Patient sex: M
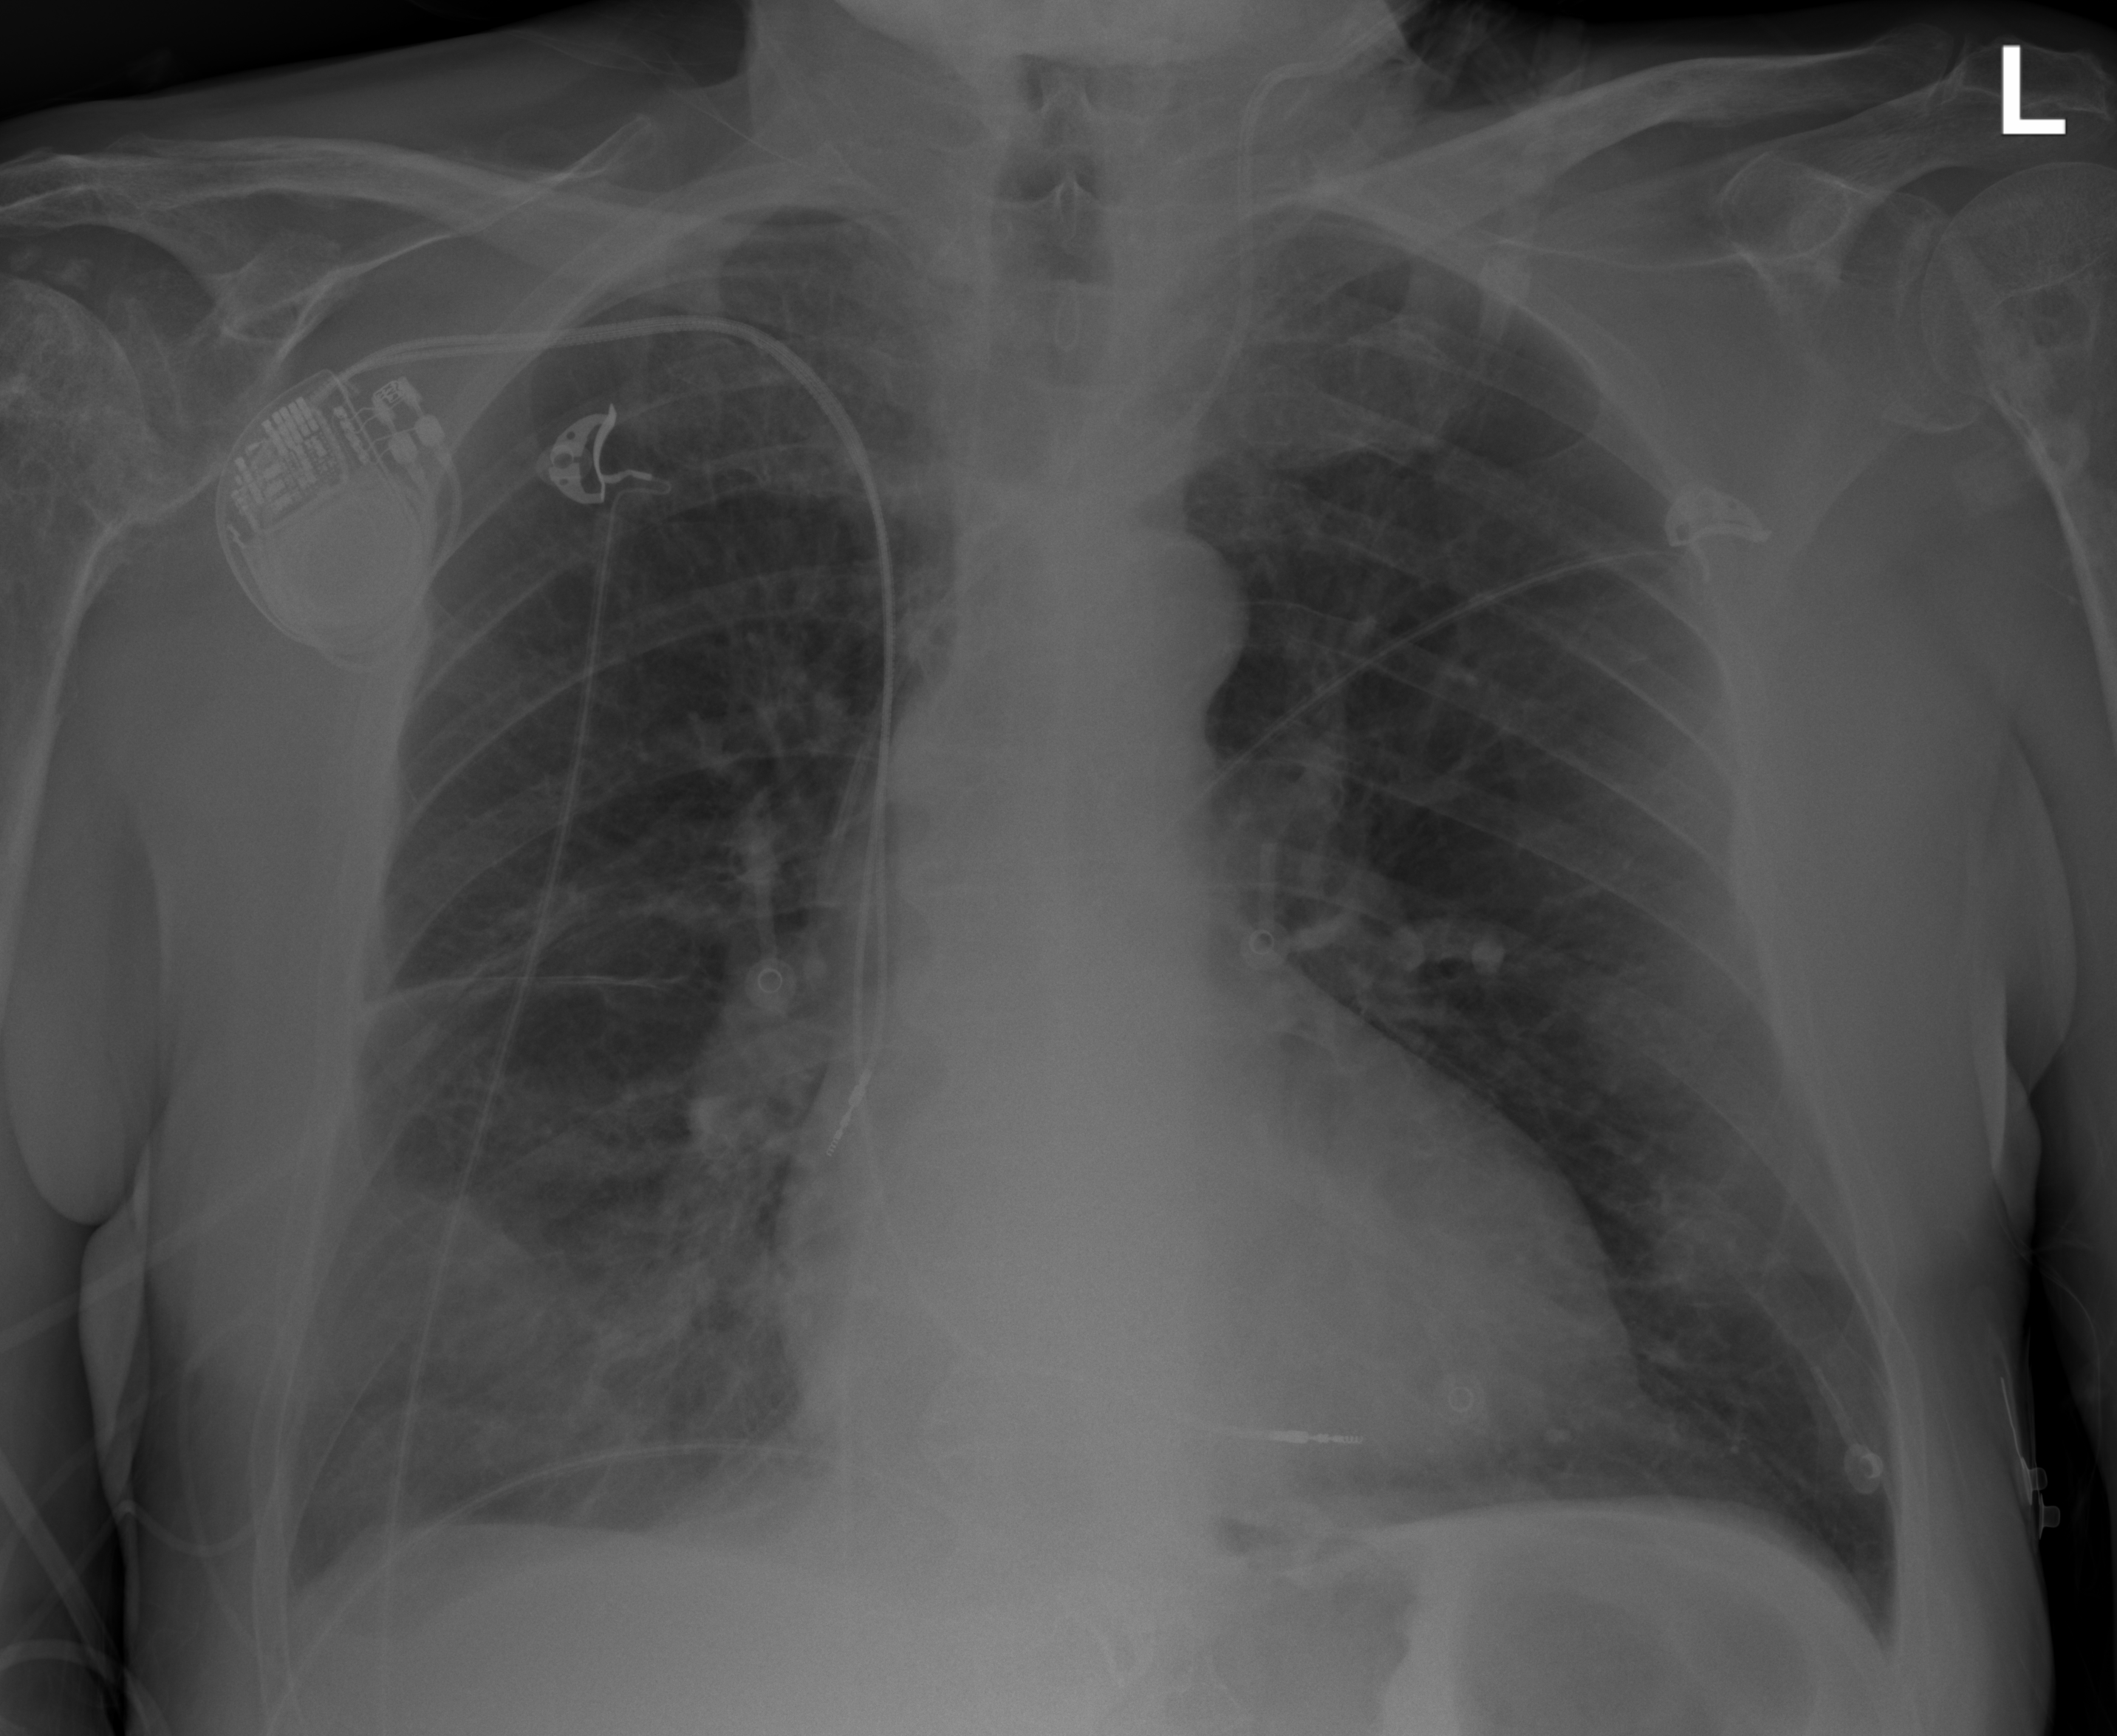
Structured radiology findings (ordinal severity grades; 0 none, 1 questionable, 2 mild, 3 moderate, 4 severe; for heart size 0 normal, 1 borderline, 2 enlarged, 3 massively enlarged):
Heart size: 0
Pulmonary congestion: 0
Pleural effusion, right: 2
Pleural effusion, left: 0
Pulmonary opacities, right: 2
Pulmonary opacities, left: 2
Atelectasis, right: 2
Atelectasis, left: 0